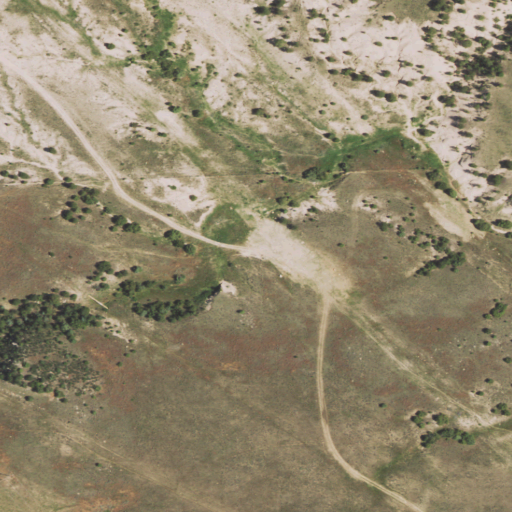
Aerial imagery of valley in Wyoming named Bobcat Canyon containing grassland and shrub